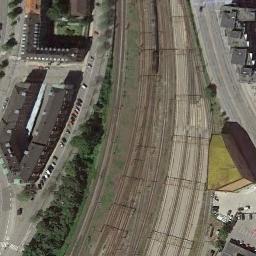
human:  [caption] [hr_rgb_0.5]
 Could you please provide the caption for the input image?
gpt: These railways have some buildings on one side of the railways .

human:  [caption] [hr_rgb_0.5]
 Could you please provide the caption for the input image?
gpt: The railway is next to some trees and houses .

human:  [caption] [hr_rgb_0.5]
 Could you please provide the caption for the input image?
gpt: Several buildings of different shapes are beside the railway .

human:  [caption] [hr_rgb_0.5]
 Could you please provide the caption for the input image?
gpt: There are three parallel railway lines here .

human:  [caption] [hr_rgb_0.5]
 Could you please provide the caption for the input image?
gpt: There are some green trees and brown buildings beside the railway .